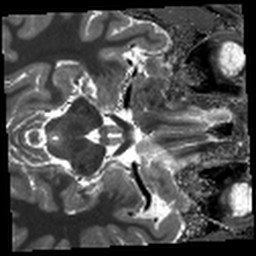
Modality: T1map
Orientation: axial
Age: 29
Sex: male